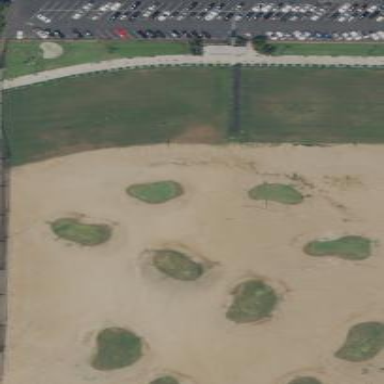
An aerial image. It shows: Grassy area designated as driving range for golf.